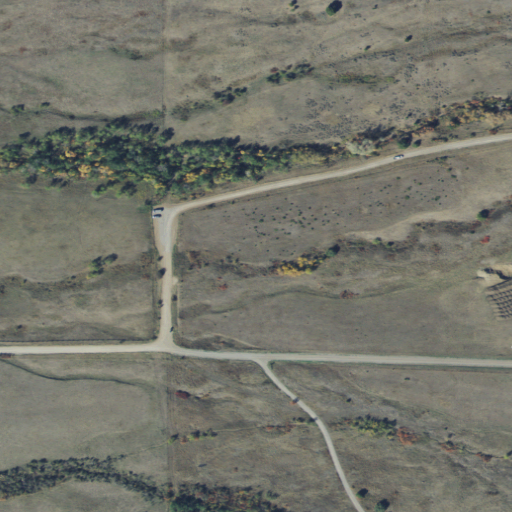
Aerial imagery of valley in Montana named Corbly Gulch containing shrub, open development, woody wetlands, herbaceous wetlands, and low intensity development